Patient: sex M, age 76
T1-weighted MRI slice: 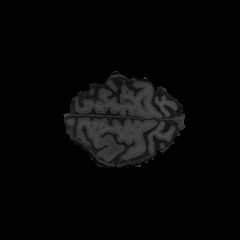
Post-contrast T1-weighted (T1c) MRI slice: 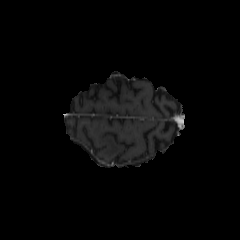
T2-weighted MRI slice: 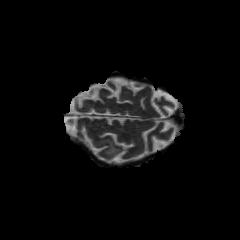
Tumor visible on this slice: yes
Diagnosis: Glioblastoma, IDH-wildtype
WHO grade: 4